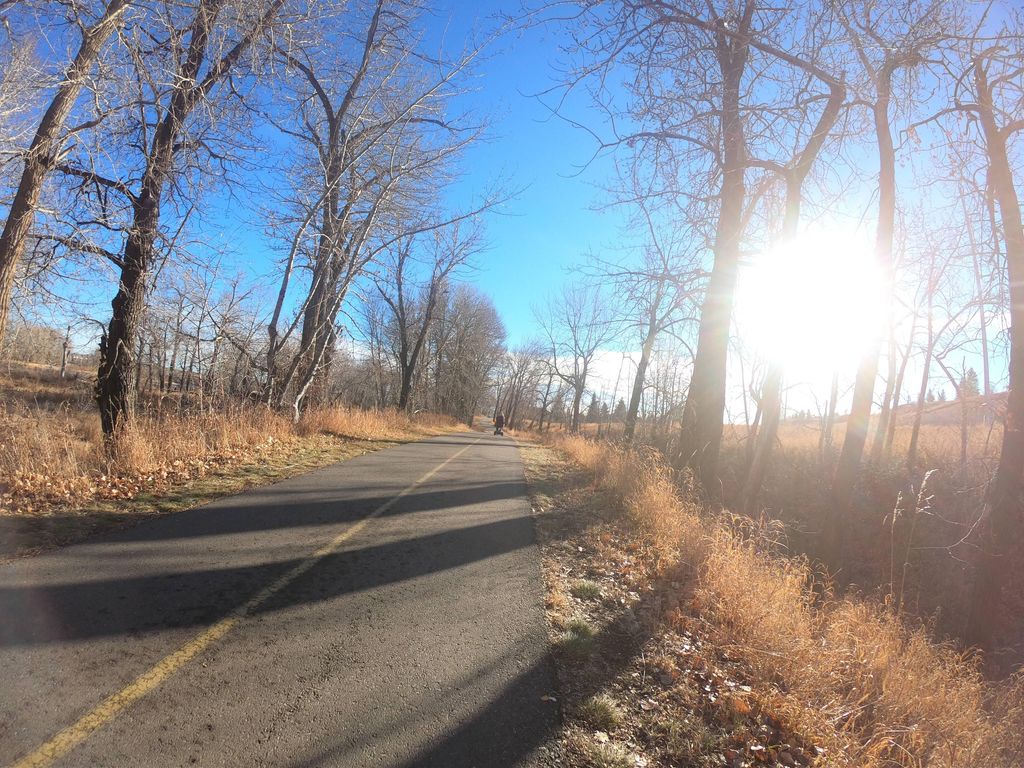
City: calgary